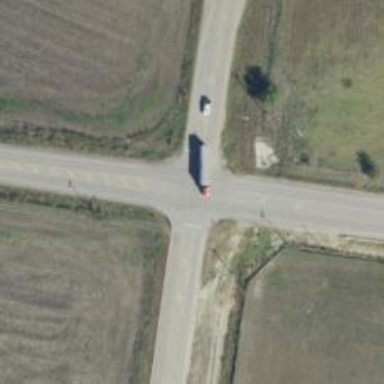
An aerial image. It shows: Road with stop sign.